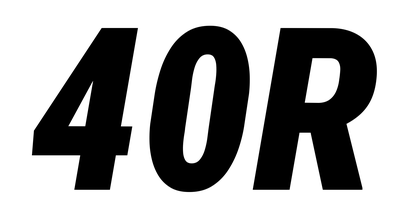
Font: Roboto-Italic_Condensed_Black_Italic